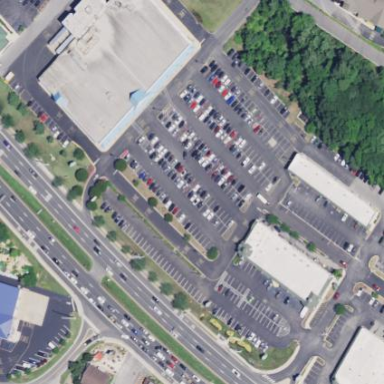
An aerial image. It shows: Retail building housing supermarket.